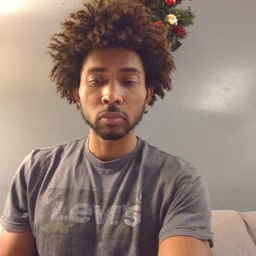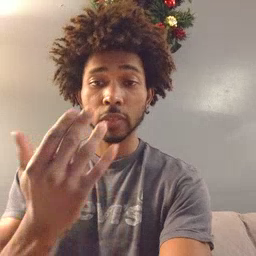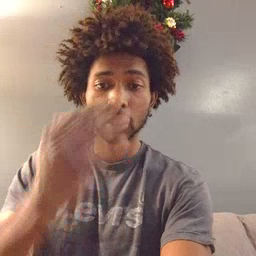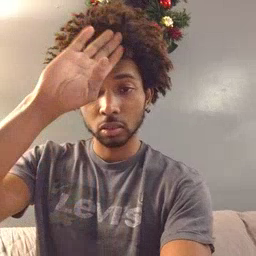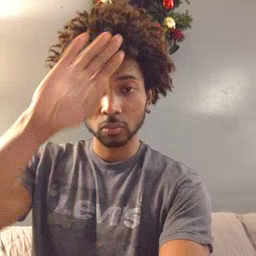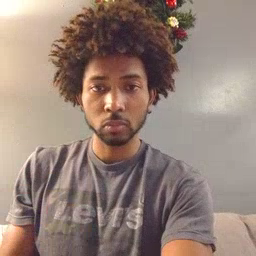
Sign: fireman